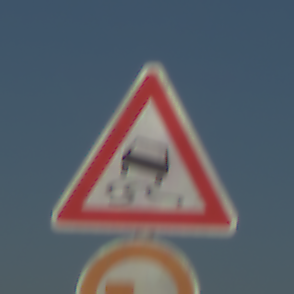
Verkehrszeichen: SchleuderOderRutschgefahr
Zusatzzeichen unten: UeberholverbotKraftfahrzeuge
Umgebung: Outdoor, Nature
Tageszeit: MorningAfternoon
Wetter: Clear
Licht: Natural
Jahreszeit: NotSpecified
Kontrast: HighContrast